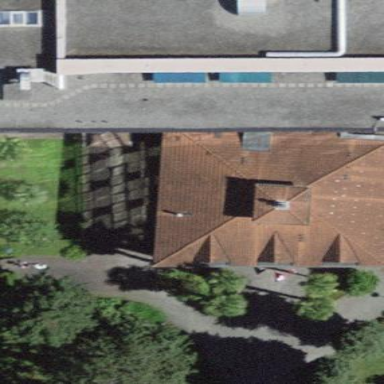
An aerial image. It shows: School building.